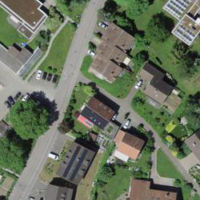
EUNIS habitat code: 54
Species observed at this site:
Lonicera acuminata